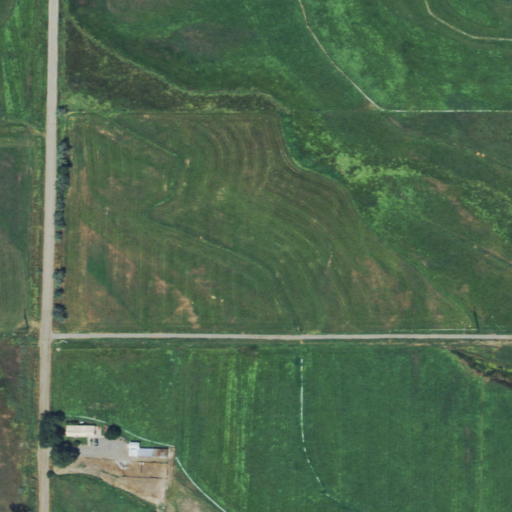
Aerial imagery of mountain in Colorado named Spurlin Mesa containing cultivated crops, open development, pasture, and low intensity development